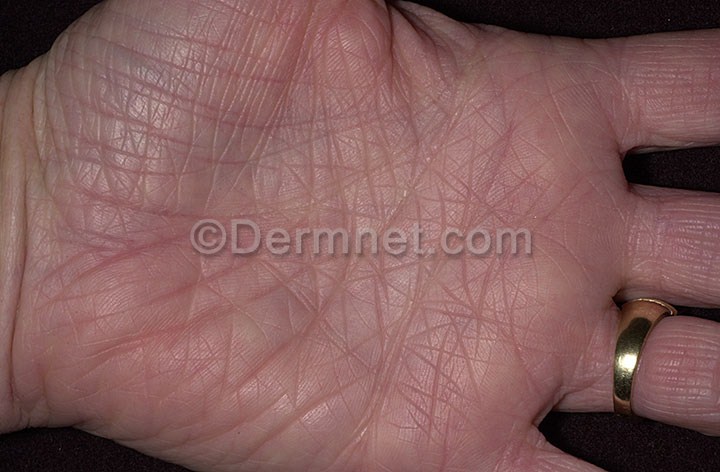
Disease: Atopic Dermatitis Photos